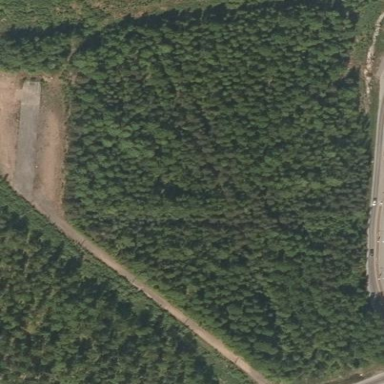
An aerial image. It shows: Woodland with evergreen needle-leaved trees.